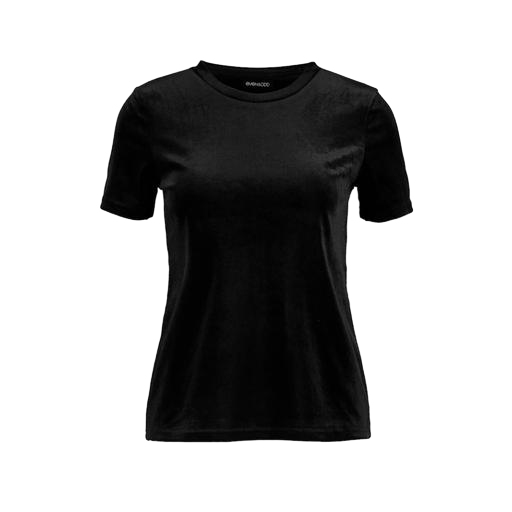
black fitted t-shirt, black t-shirt basique jersey, black fitted tee, white background